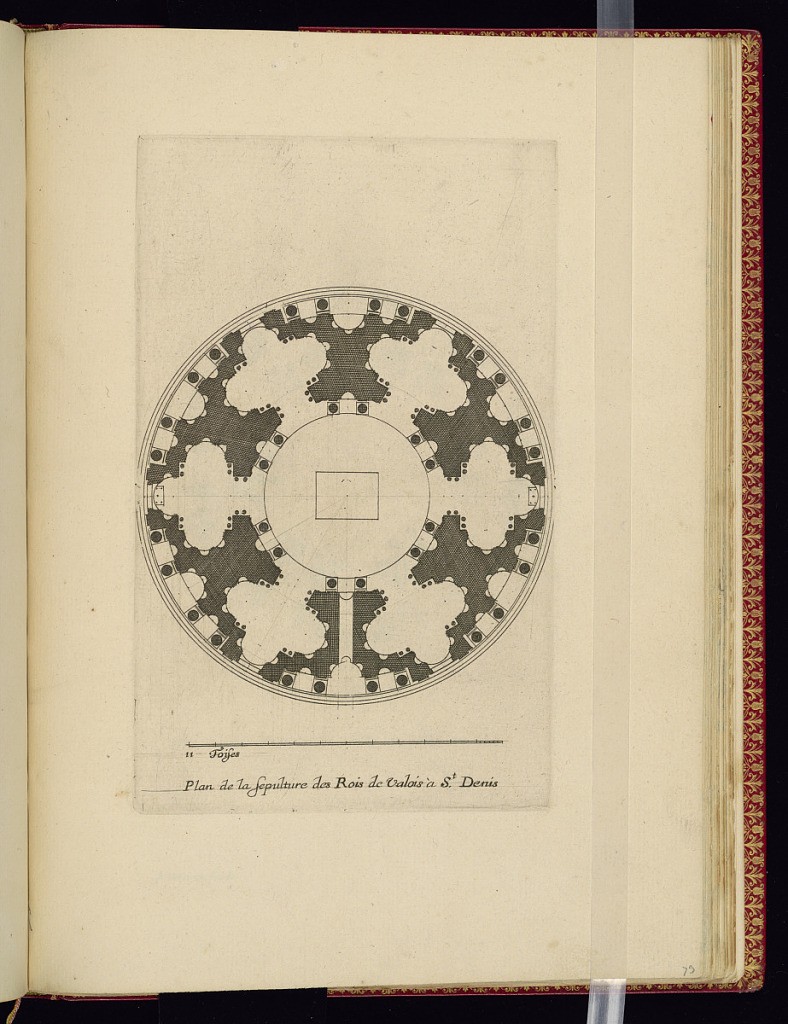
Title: Plan de la Sepulture des Rois de Valois à St. Denis
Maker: Jean Marot, French, 1619 - 1679
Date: ca.1635–ca.1660
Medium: Etching on laid paper
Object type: Print
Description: Architectural floor plan for the Valois Kings Mausoleum with a rotunda form with a scale below. The plate is titled and signed.